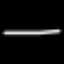
Label: line